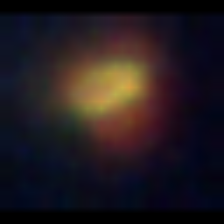
Taxon: NanoPlankton
Group: Other